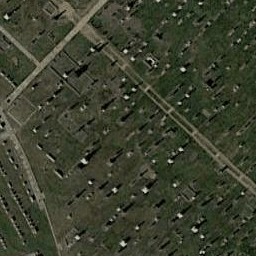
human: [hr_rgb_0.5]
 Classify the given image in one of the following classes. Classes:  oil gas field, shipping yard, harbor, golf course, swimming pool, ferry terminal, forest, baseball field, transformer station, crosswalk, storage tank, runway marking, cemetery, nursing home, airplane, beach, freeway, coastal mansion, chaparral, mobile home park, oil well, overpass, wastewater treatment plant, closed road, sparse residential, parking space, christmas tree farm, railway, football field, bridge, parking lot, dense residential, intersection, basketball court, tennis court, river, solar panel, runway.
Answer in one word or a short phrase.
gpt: cemetery